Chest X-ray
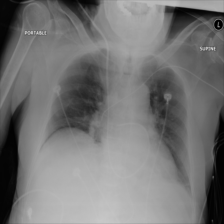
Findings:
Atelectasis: negative
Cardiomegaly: negative
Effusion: negative
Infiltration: negative
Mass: negative
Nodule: negative
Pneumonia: negative
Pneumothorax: negative
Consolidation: negative
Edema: negative
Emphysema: negative
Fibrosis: negative
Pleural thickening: negative
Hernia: negative